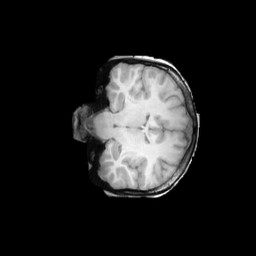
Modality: T1w
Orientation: coronal
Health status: ill
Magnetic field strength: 3 T